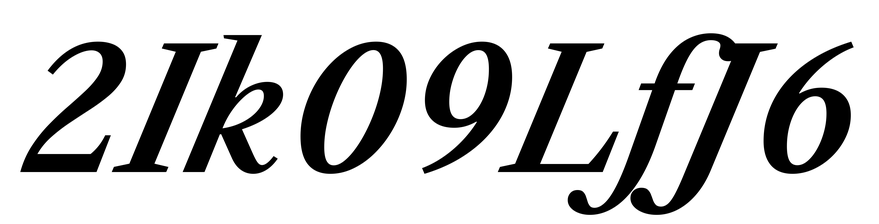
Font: LibreCaslonText-Italic_SemiBold_Italic